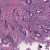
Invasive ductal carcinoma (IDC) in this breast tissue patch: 1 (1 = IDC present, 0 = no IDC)